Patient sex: M
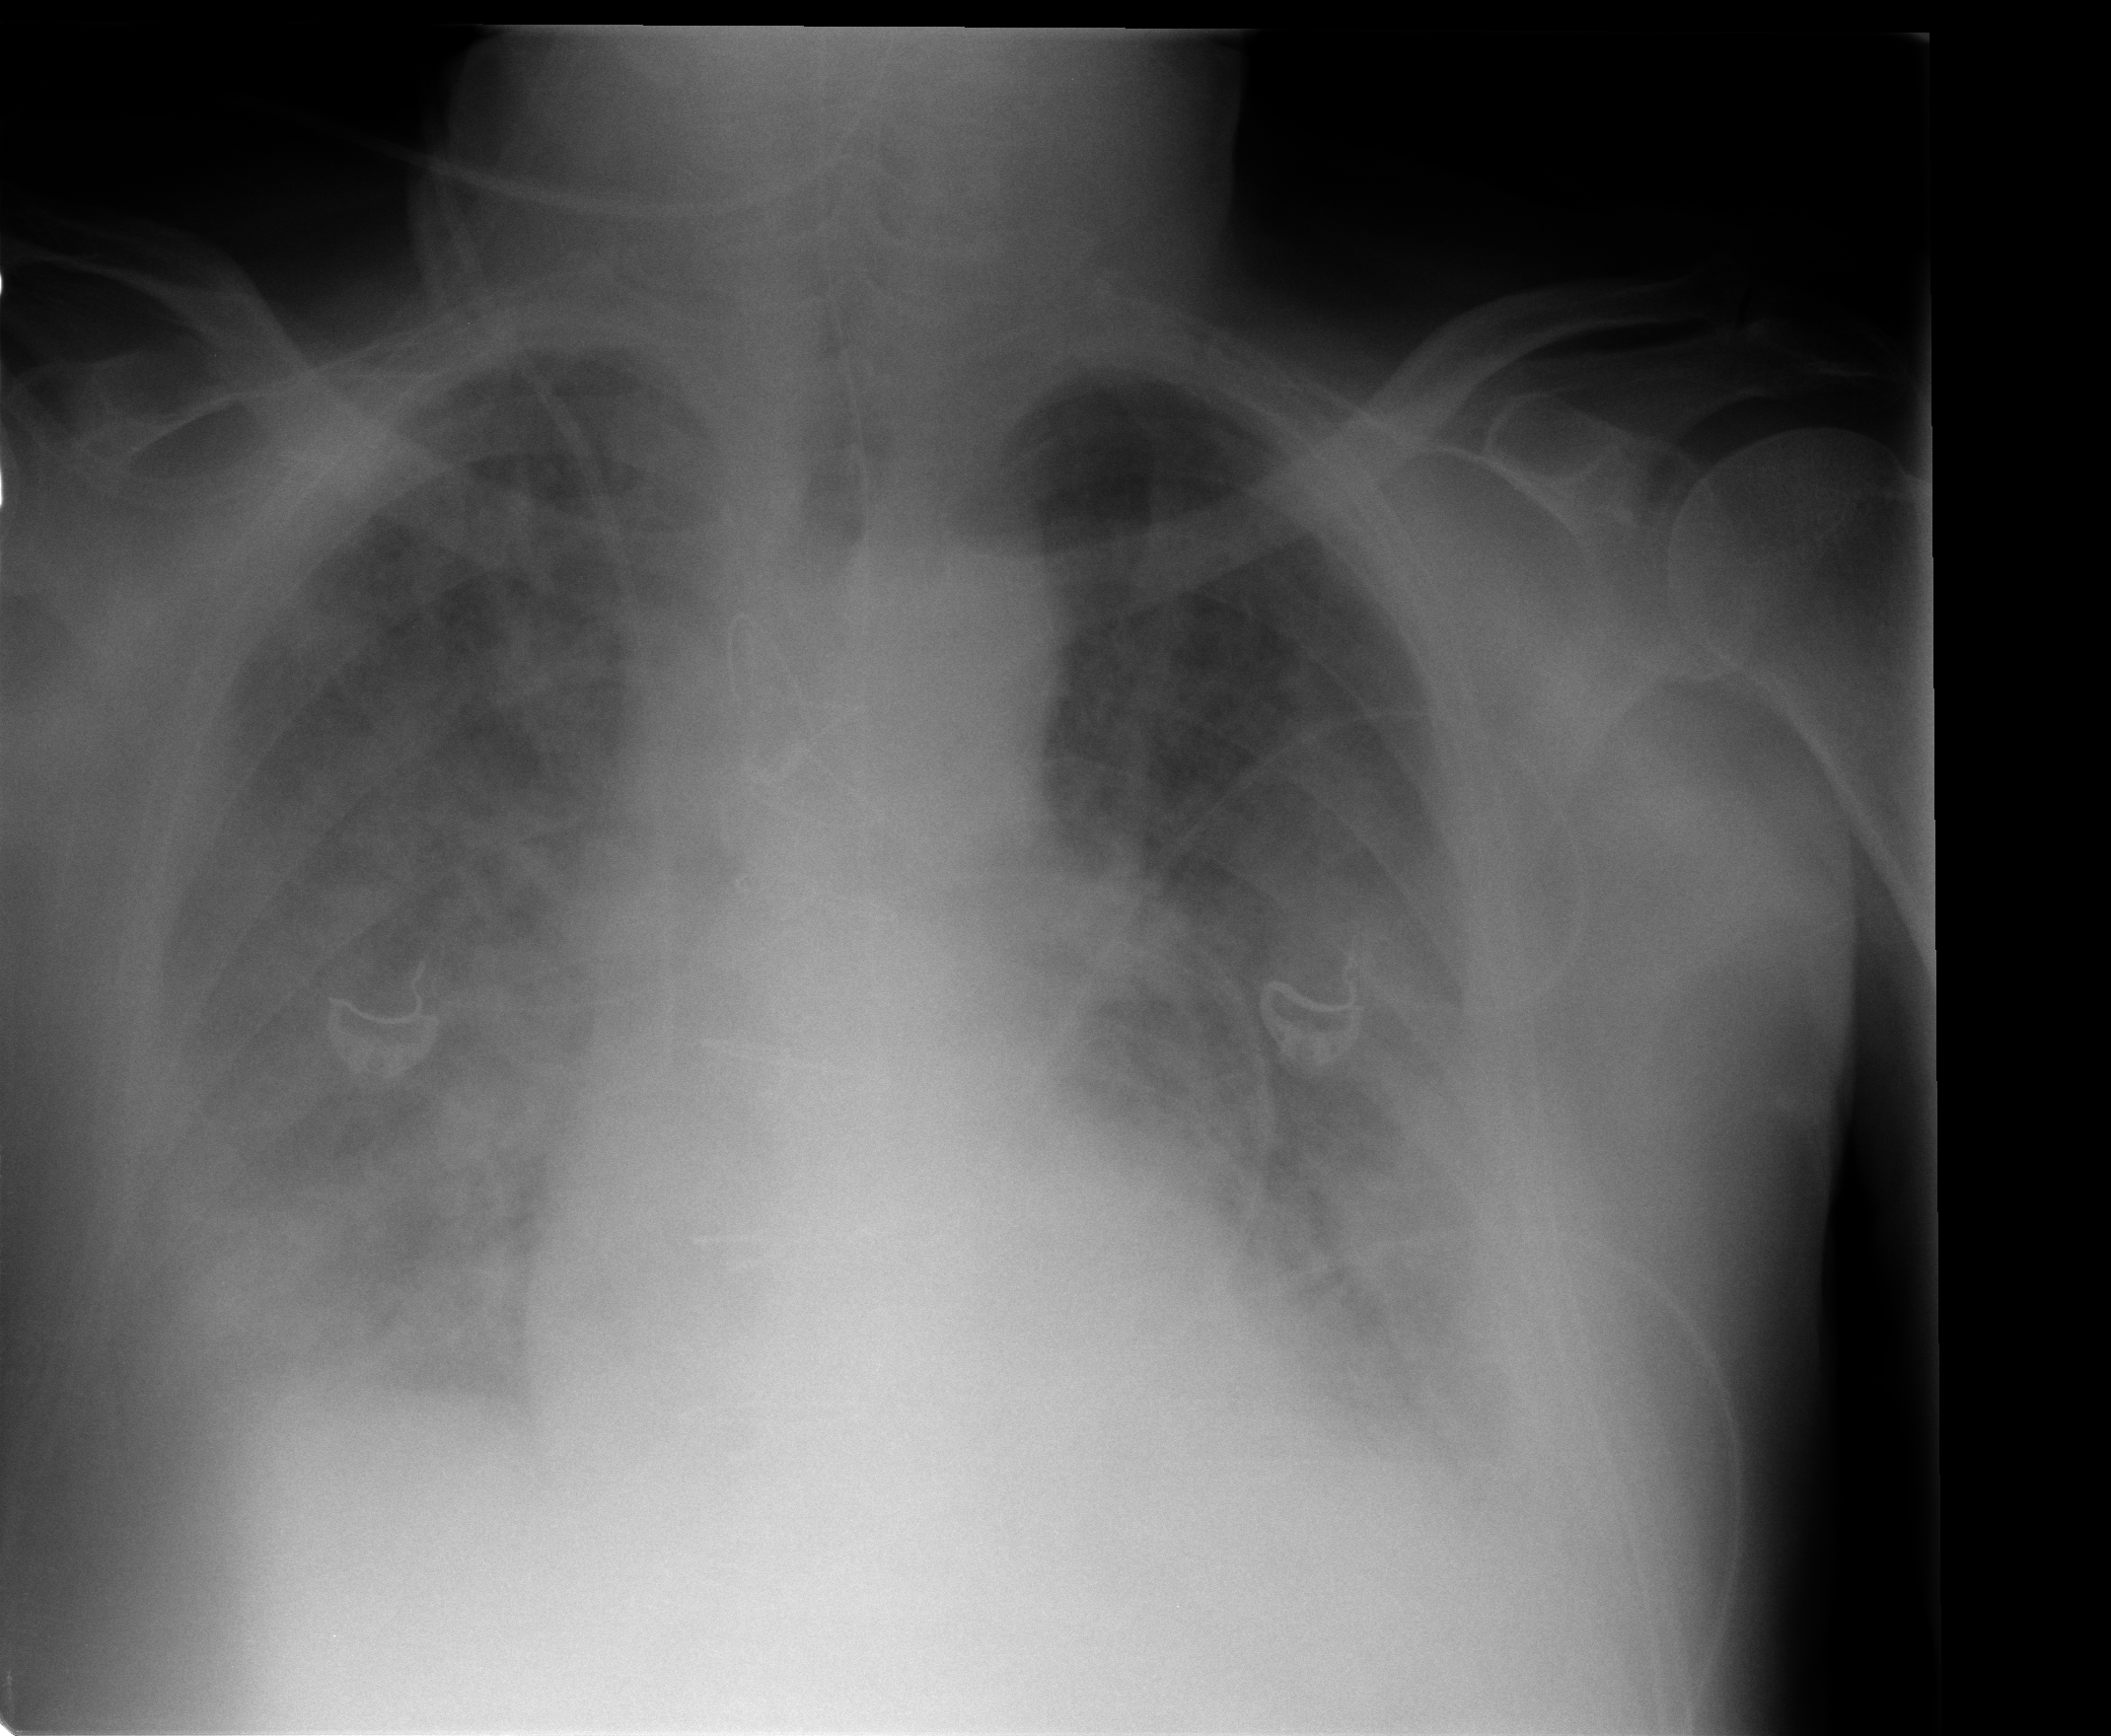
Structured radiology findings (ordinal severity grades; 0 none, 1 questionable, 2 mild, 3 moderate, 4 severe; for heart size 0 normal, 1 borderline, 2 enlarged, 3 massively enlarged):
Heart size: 1
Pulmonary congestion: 2
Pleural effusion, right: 2
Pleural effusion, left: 2
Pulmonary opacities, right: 3
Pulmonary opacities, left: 3
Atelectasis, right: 2
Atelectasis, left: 2